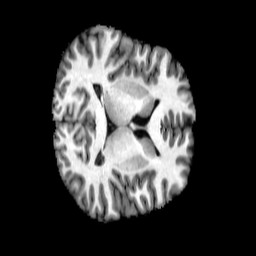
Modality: T1w
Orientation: axial
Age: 39
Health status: healthy
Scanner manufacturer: philips
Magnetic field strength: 3 T
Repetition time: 0.007812 s
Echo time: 0.003594 s